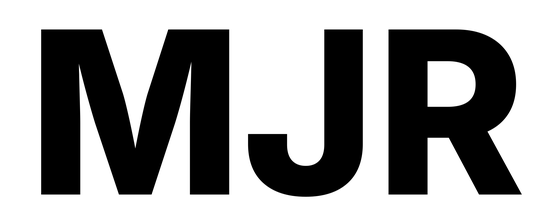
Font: Inter_ExtraBold